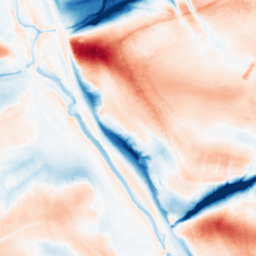
Category: classical
Decomposition family: gaussian_anisotropic
Decomposition parameters: sigma_x: 2
sigma_y: 20
Upsampling method: sinc_hamming
Upsampling parameters: scale: 2
kernel_size: 16
Upsampling scale: 2